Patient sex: F
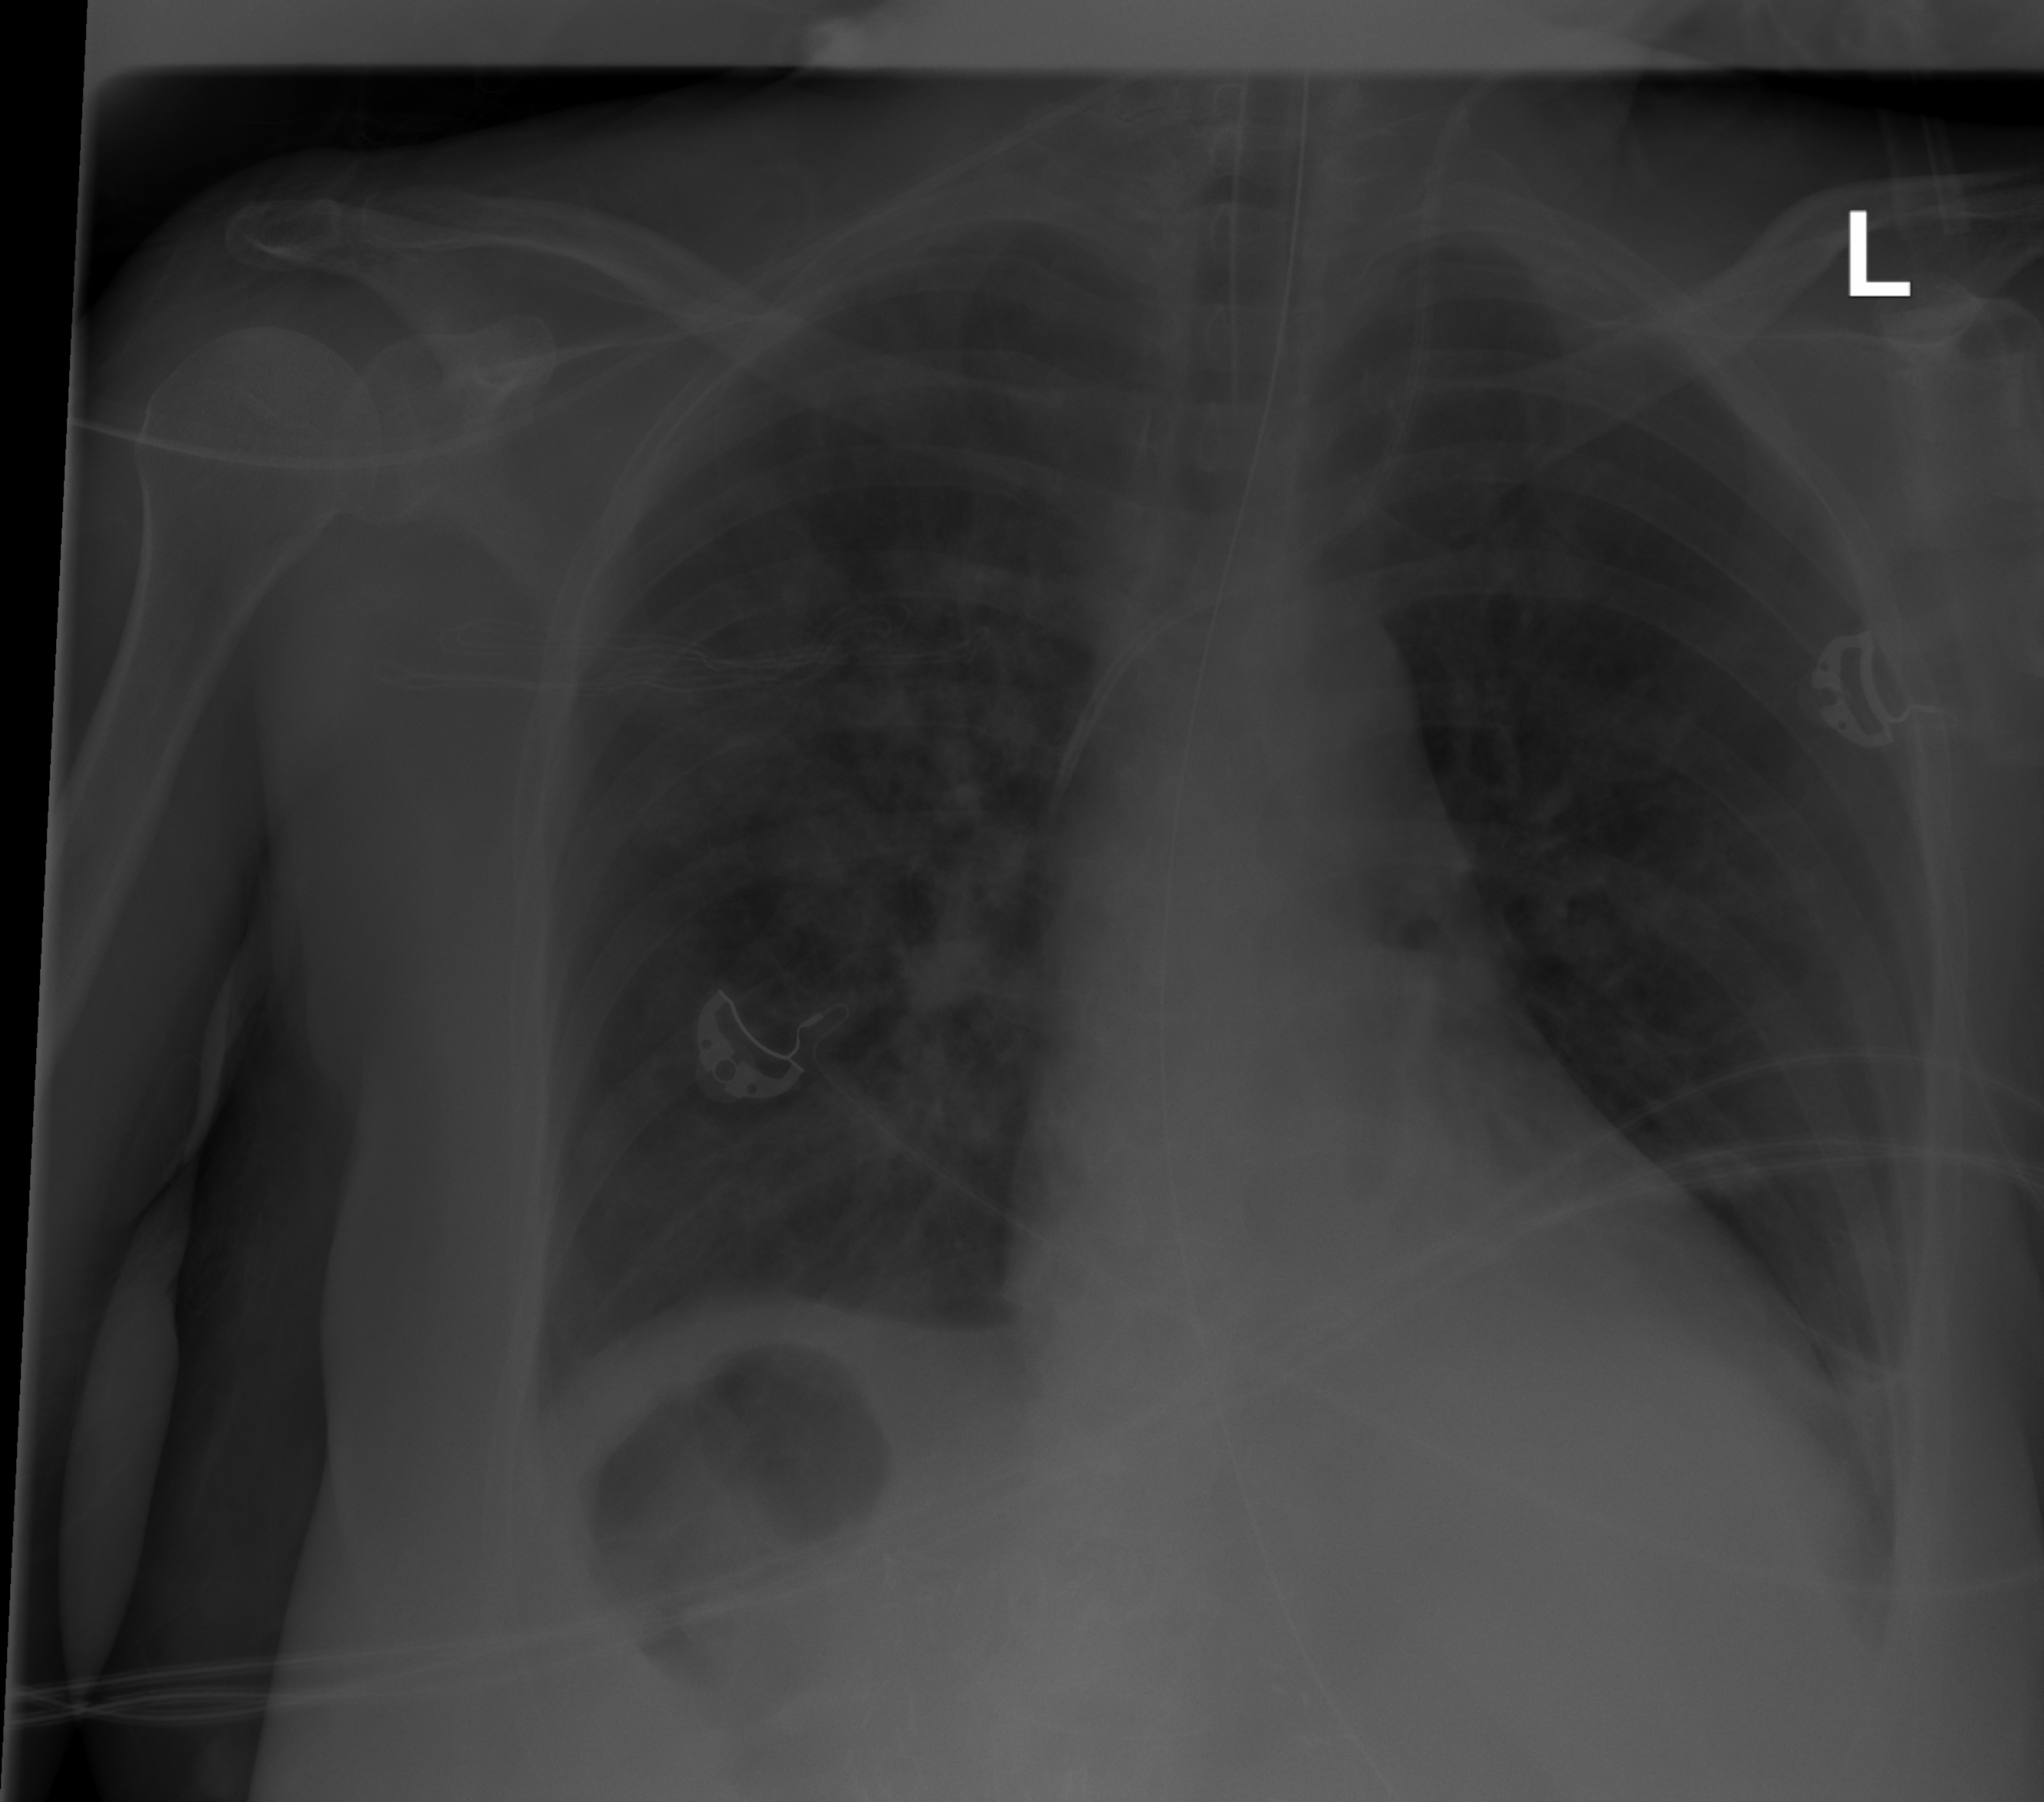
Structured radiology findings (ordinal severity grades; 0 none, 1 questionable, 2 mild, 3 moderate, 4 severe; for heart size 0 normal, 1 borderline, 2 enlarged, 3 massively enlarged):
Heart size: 2
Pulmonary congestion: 2
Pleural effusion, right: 1
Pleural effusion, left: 2
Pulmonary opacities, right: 1
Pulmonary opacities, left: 1
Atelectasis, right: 2
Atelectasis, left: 2